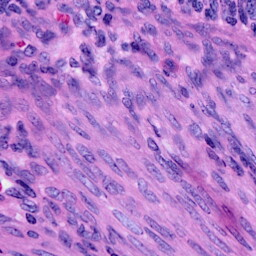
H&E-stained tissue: Cervix